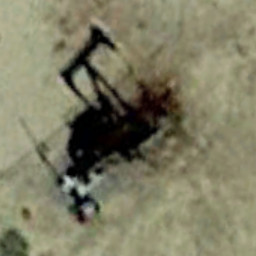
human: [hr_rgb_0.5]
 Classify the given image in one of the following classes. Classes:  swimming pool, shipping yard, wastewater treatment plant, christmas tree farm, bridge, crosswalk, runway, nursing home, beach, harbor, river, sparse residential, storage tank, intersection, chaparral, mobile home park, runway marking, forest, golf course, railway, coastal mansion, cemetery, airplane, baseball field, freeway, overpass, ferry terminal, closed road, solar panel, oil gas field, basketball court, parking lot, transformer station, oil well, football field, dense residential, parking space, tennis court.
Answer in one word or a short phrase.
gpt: oil well